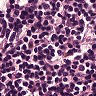
Metastatic tissue present: no